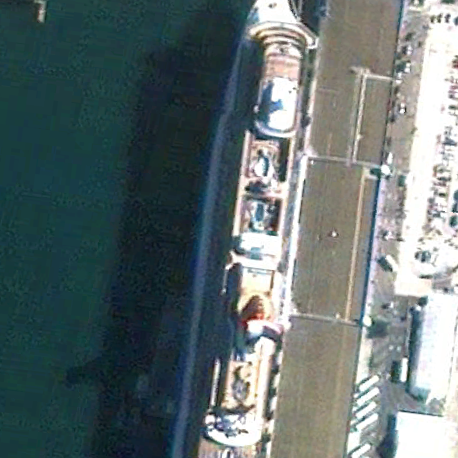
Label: Medical_ship